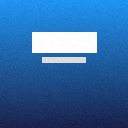
Screen state: on